Field crop: maize
Growth stage: 2
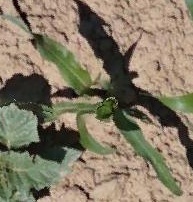
Species: maize